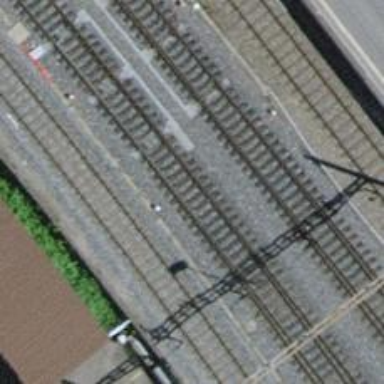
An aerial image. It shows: Railway switch.